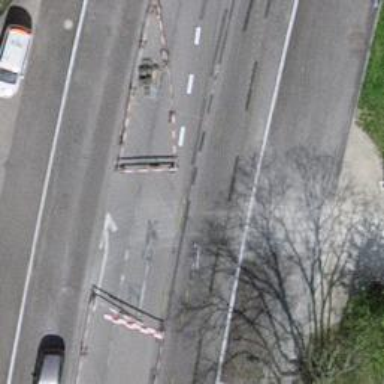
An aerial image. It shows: Asphalt tertiary road with track cycleway on the right side and bus lane on the left. The left side also features shared bus and cycle lane.